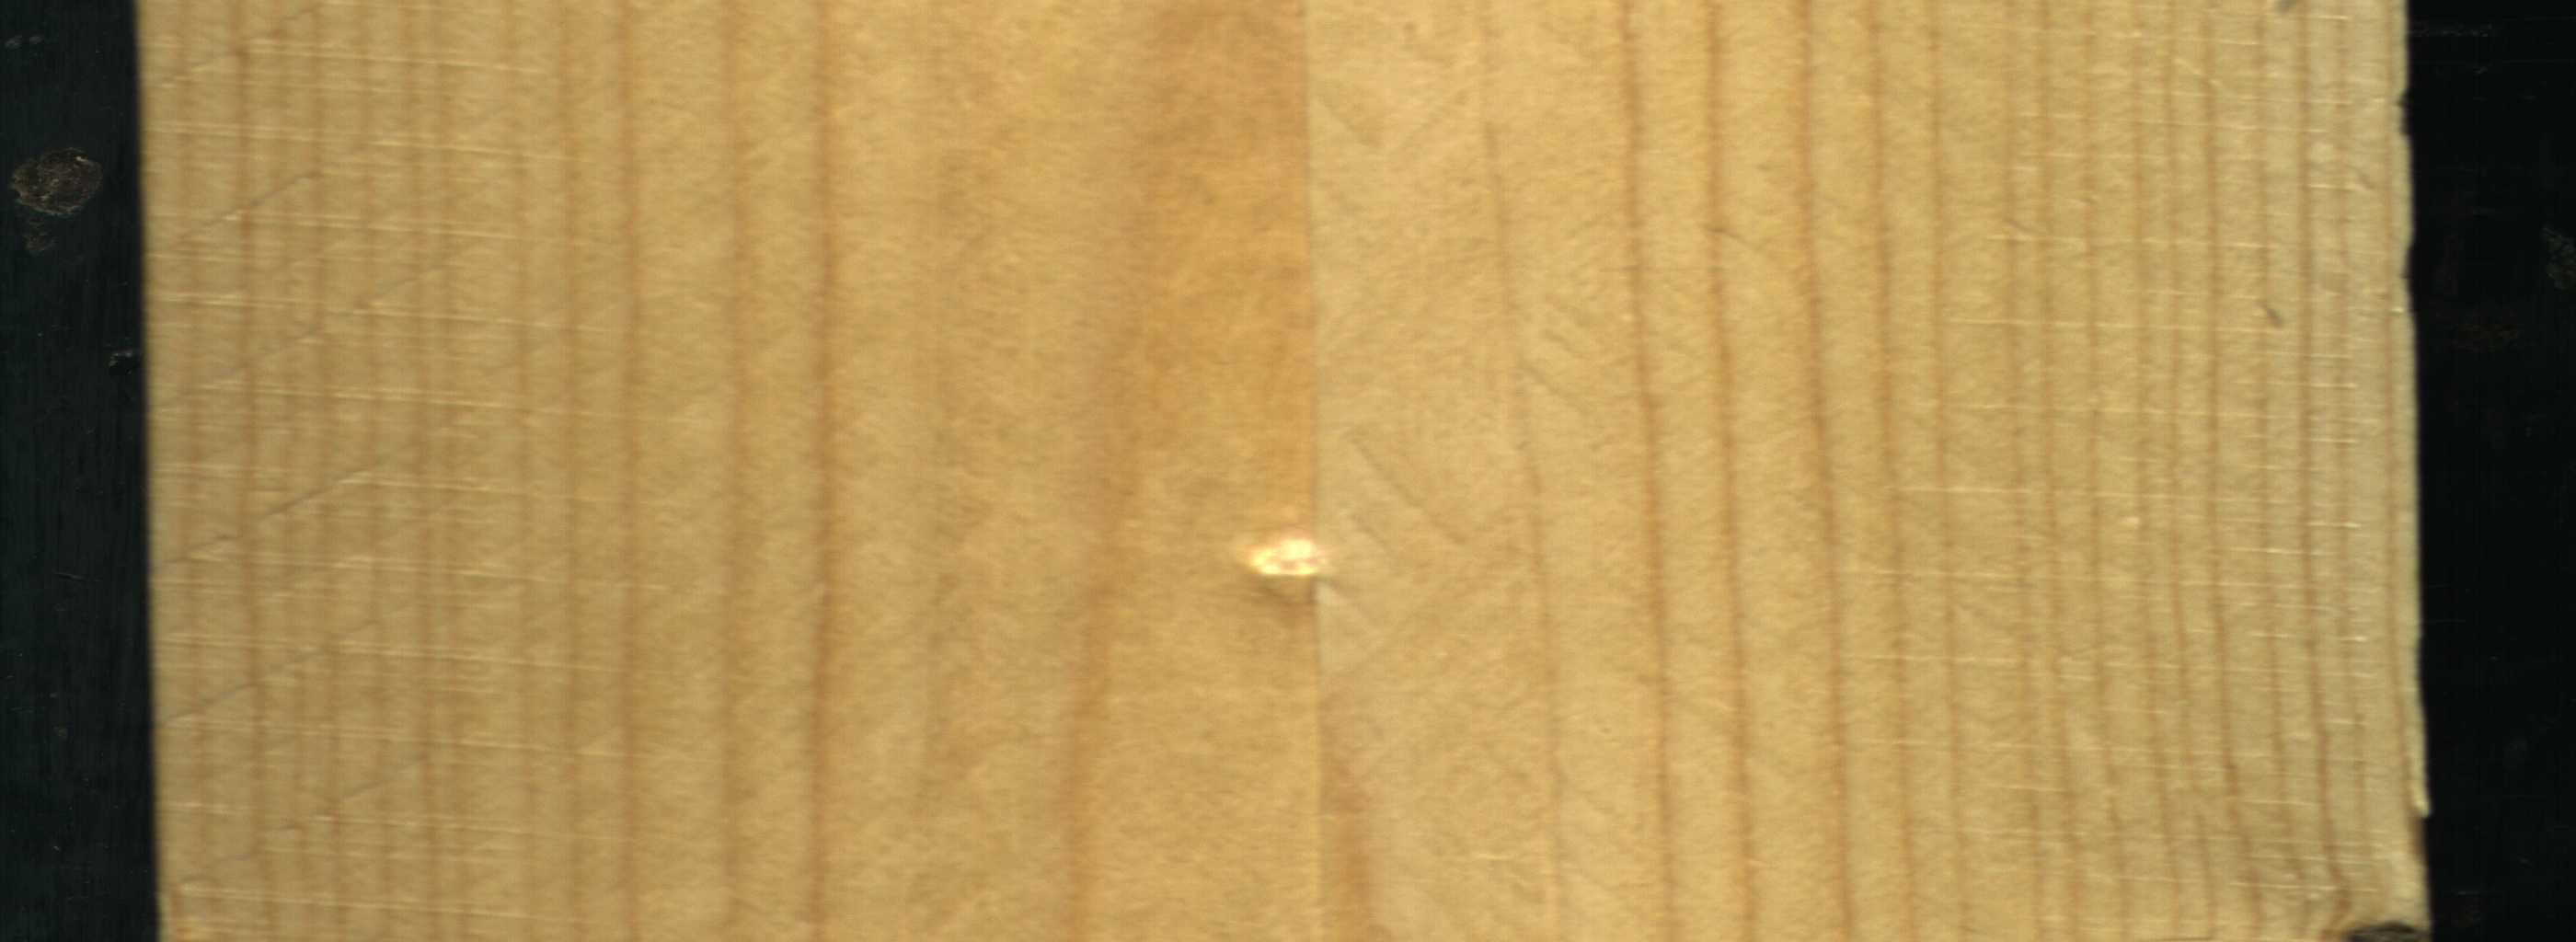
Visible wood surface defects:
Dead_Knot